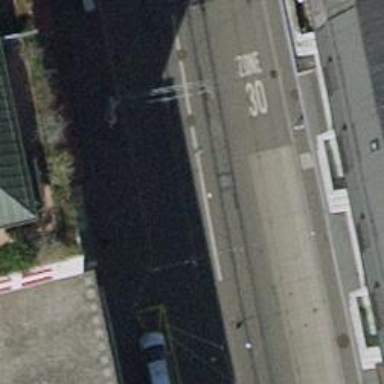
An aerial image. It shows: Bus stop with designated public transport stop position.